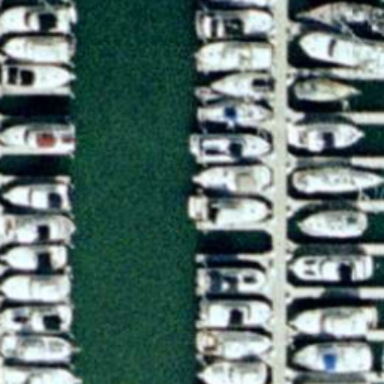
Lots of boats docked in lines at the harbor .